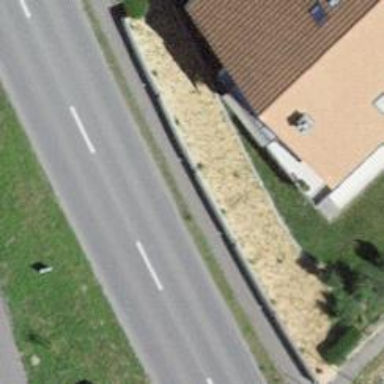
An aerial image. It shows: Secondary road with sidewalk on the left.